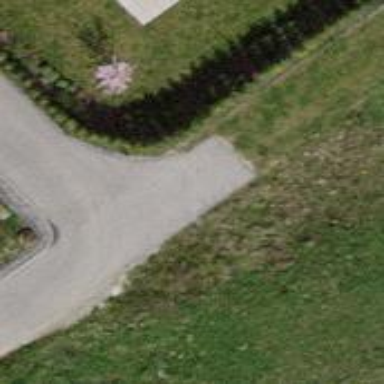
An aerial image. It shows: Unclassified road with asphalt surface and no sidewalk.